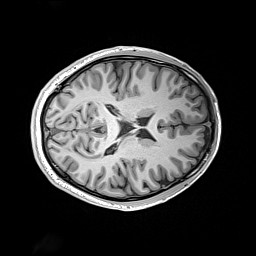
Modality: T1w
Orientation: axial
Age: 19
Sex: male
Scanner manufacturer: siemens
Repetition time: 2.2 s
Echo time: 0.00244 s